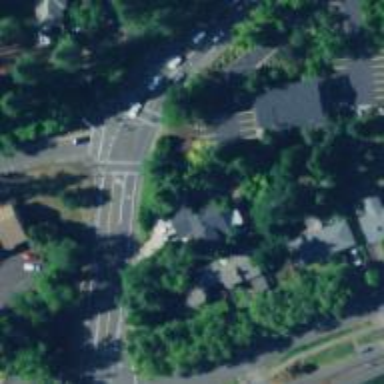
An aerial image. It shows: Solid stop line on the road.